Question: I have a strange behavior on my custom 'ProgressBar'. On Android <4.4, I get a good result. But on Android 4.4, I get artifacts while the 'ProgressBar' is decreasing:
The colors are defined here:
'''
<?xml version="1.0" encoding="utf-8"?>
<layer-list xmlns:android="http://schemas.android.com/apk/res/android" >
<item android:id="@android:id/background">
<clip>
<shape>
<corners android:radius="0dip" />
<gradient
android:angle="90"
android:centerColor="#004676"
android:centerY="0.75"
android:startColor="#004676" />
</shape>
</clip>
</item>
<item android:id="@android:id/progress">
<clip>
<shape>
<corners android:radius="0dip" />
<gradient
android:angle="90"
android:endColor="#ee7407"
android:startColor="#ee7407" />
</shape>
</clip>
</item>
'''
And in my custom 'ProgressBar' class, I define it as follows:
'''
private void init() {
this.setMax(MAX);
this.setProgress(MAX);
_timer = new CountDownTimer(TIME * 1000, 100) {
public void onTick(long millisUntilFinished) {
decreaseProgress();
}
public void onFinish() {
finished();
}
};
}
private void decreaseProgress() {
this.setProgress(this.getProgress() - 1);
}
'''

Does anybody have a hint for me? Thanks in advance!
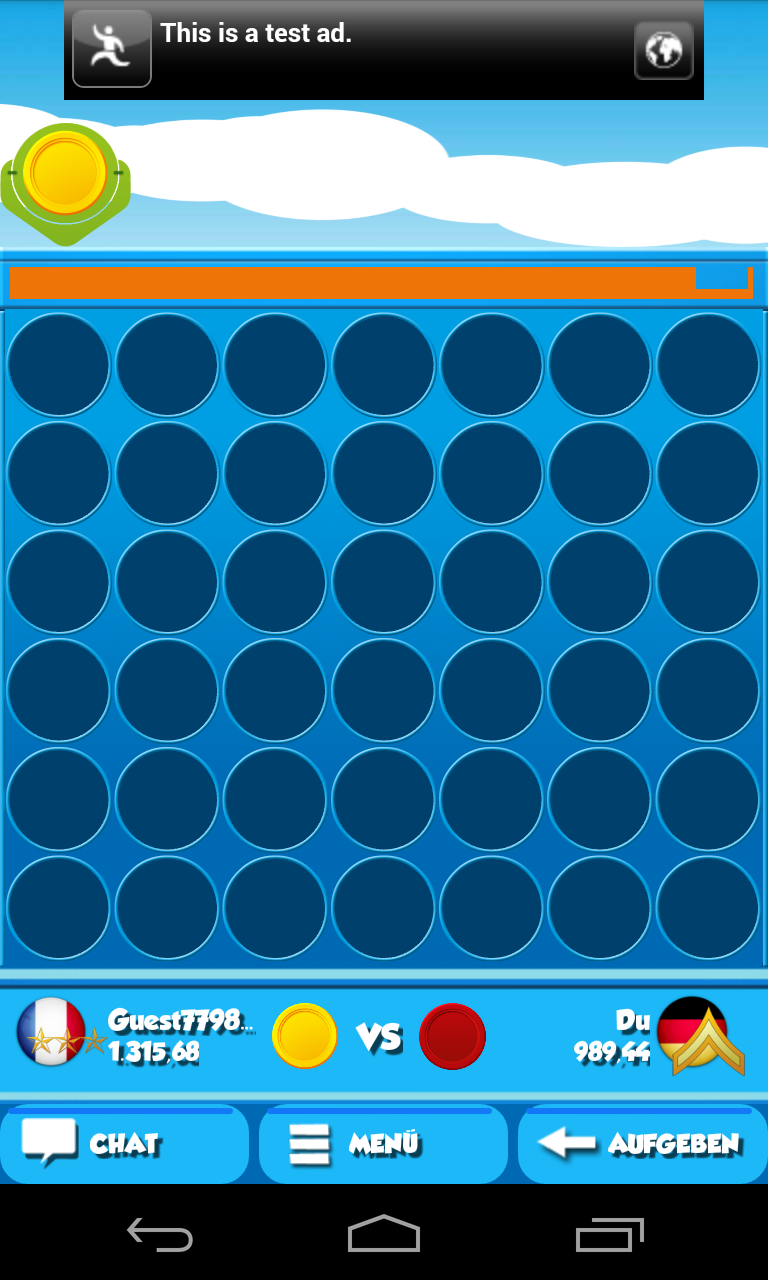
Answer: I've encountered exactly the same problem on Nexus 5.
Currently I have no time to dig into source codes and find the difference, but I found it possible to suppress this issue if you invalidate your progress bar everytime right after setting progress to it.
In your situation, it should be:
'''
private void decreaseProgress() {
this.setProgress(this.getProgress() - 1);
this.postInvalidate();
}
'''
Hope this could help!